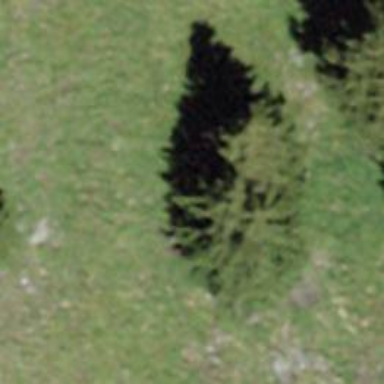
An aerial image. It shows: Needle-leaved tree in its natural environment.